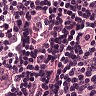
Metastatic tissue present: no